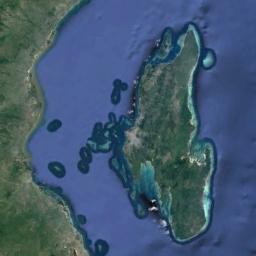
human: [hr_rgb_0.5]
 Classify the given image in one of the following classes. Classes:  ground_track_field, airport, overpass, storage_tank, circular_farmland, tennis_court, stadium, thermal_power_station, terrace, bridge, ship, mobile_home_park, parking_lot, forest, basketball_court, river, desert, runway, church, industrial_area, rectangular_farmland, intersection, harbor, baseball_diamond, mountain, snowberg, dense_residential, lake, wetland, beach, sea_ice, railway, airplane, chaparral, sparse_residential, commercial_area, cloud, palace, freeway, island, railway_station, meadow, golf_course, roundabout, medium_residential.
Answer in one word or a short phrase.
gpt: island